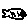
Label: fish